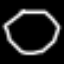
Label: octagon